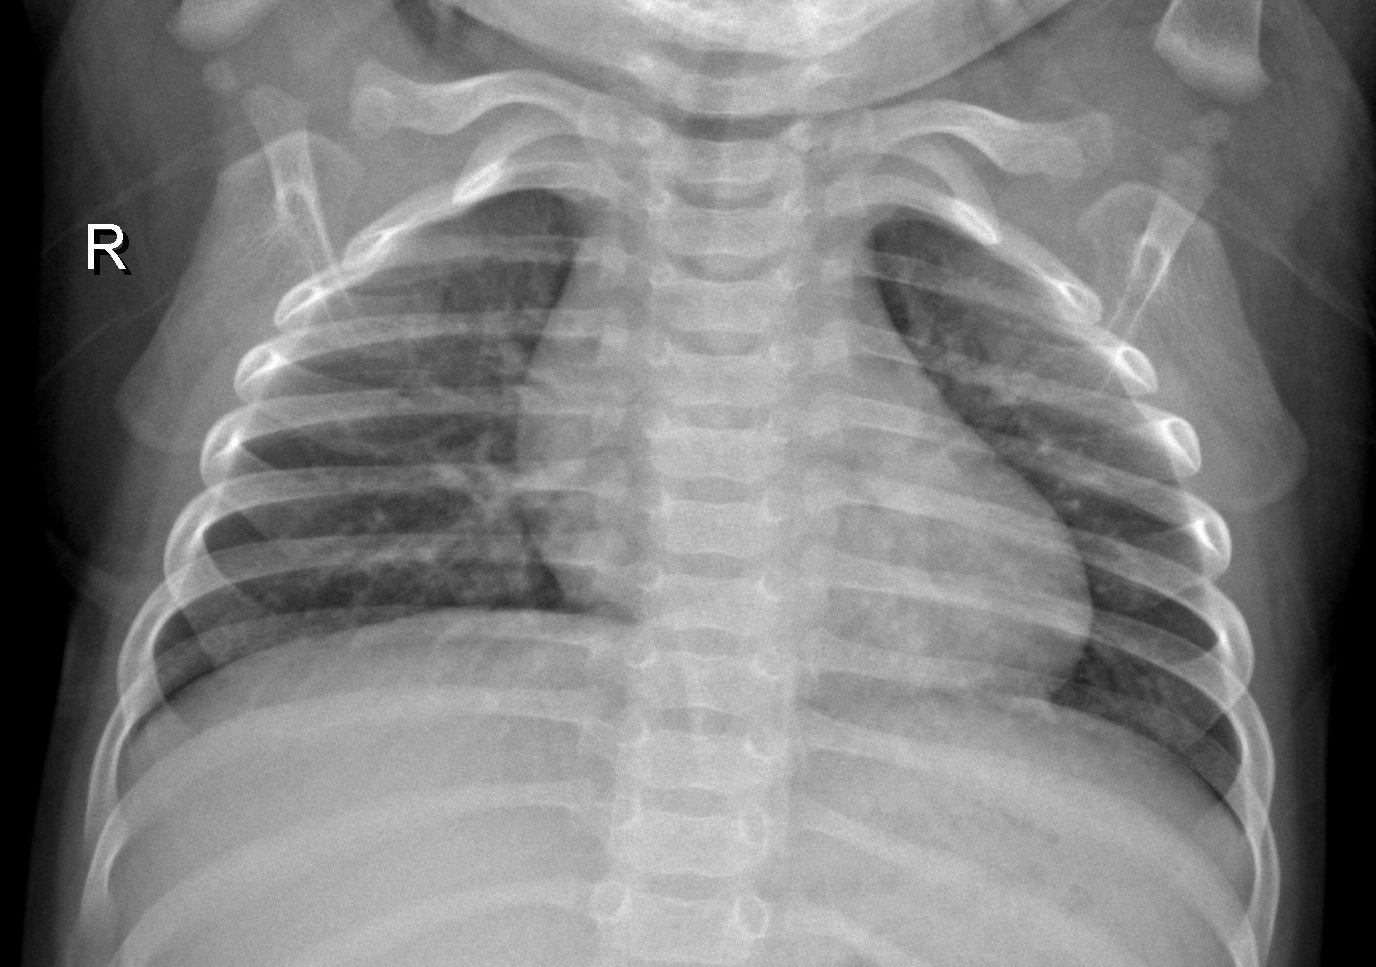
Diagnosis: NORMAL